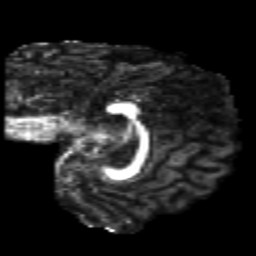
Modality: FA
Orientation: sagittal
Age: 21
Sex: female
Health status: healthy
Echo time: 0.074 s